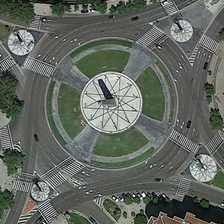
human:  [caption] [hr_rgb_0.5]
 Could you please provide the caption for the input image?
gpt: four roads are connected to a circle road around a square .

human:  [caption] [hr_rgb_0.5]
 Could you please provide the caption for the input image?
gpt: four roads are connected to a circle road around a square .

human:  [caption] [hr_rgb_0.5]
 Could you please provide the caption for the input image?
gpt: four roads are connected to a circle road around a square .

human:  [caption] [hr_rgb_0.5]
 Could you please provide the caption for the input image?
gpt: four roads are connected to a circle road around a square .

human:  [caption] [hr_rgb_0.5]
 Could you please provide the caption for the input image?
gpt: four roads are connected to a circle road around a square .